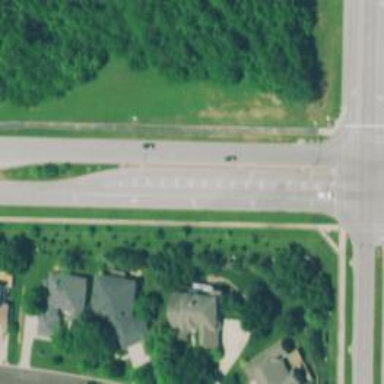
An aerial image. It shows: Road marking featuring gore chevron.